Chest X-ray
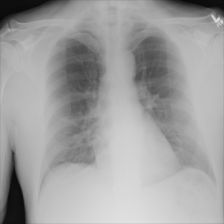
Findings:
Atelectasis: negative
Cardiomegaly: negative
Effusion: negative
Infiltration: negative
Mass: negative
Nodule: negative
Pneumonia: negative
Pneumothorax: negative
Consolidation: negative
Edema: negative
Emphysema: negative
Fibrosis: negative
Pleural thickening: negative
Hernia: negative